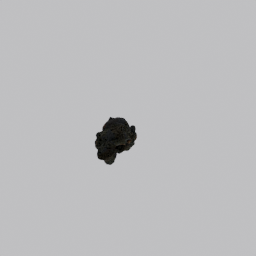
Label: people